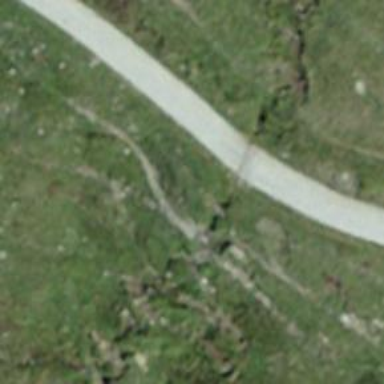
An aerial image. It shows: Culvert tunnel.